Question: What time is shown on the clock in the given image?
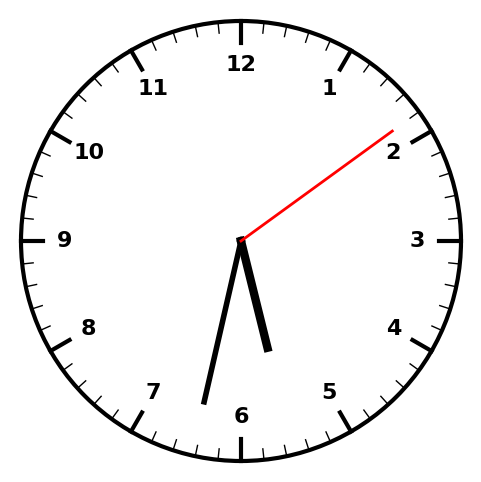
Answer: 05:32:09